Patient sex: F
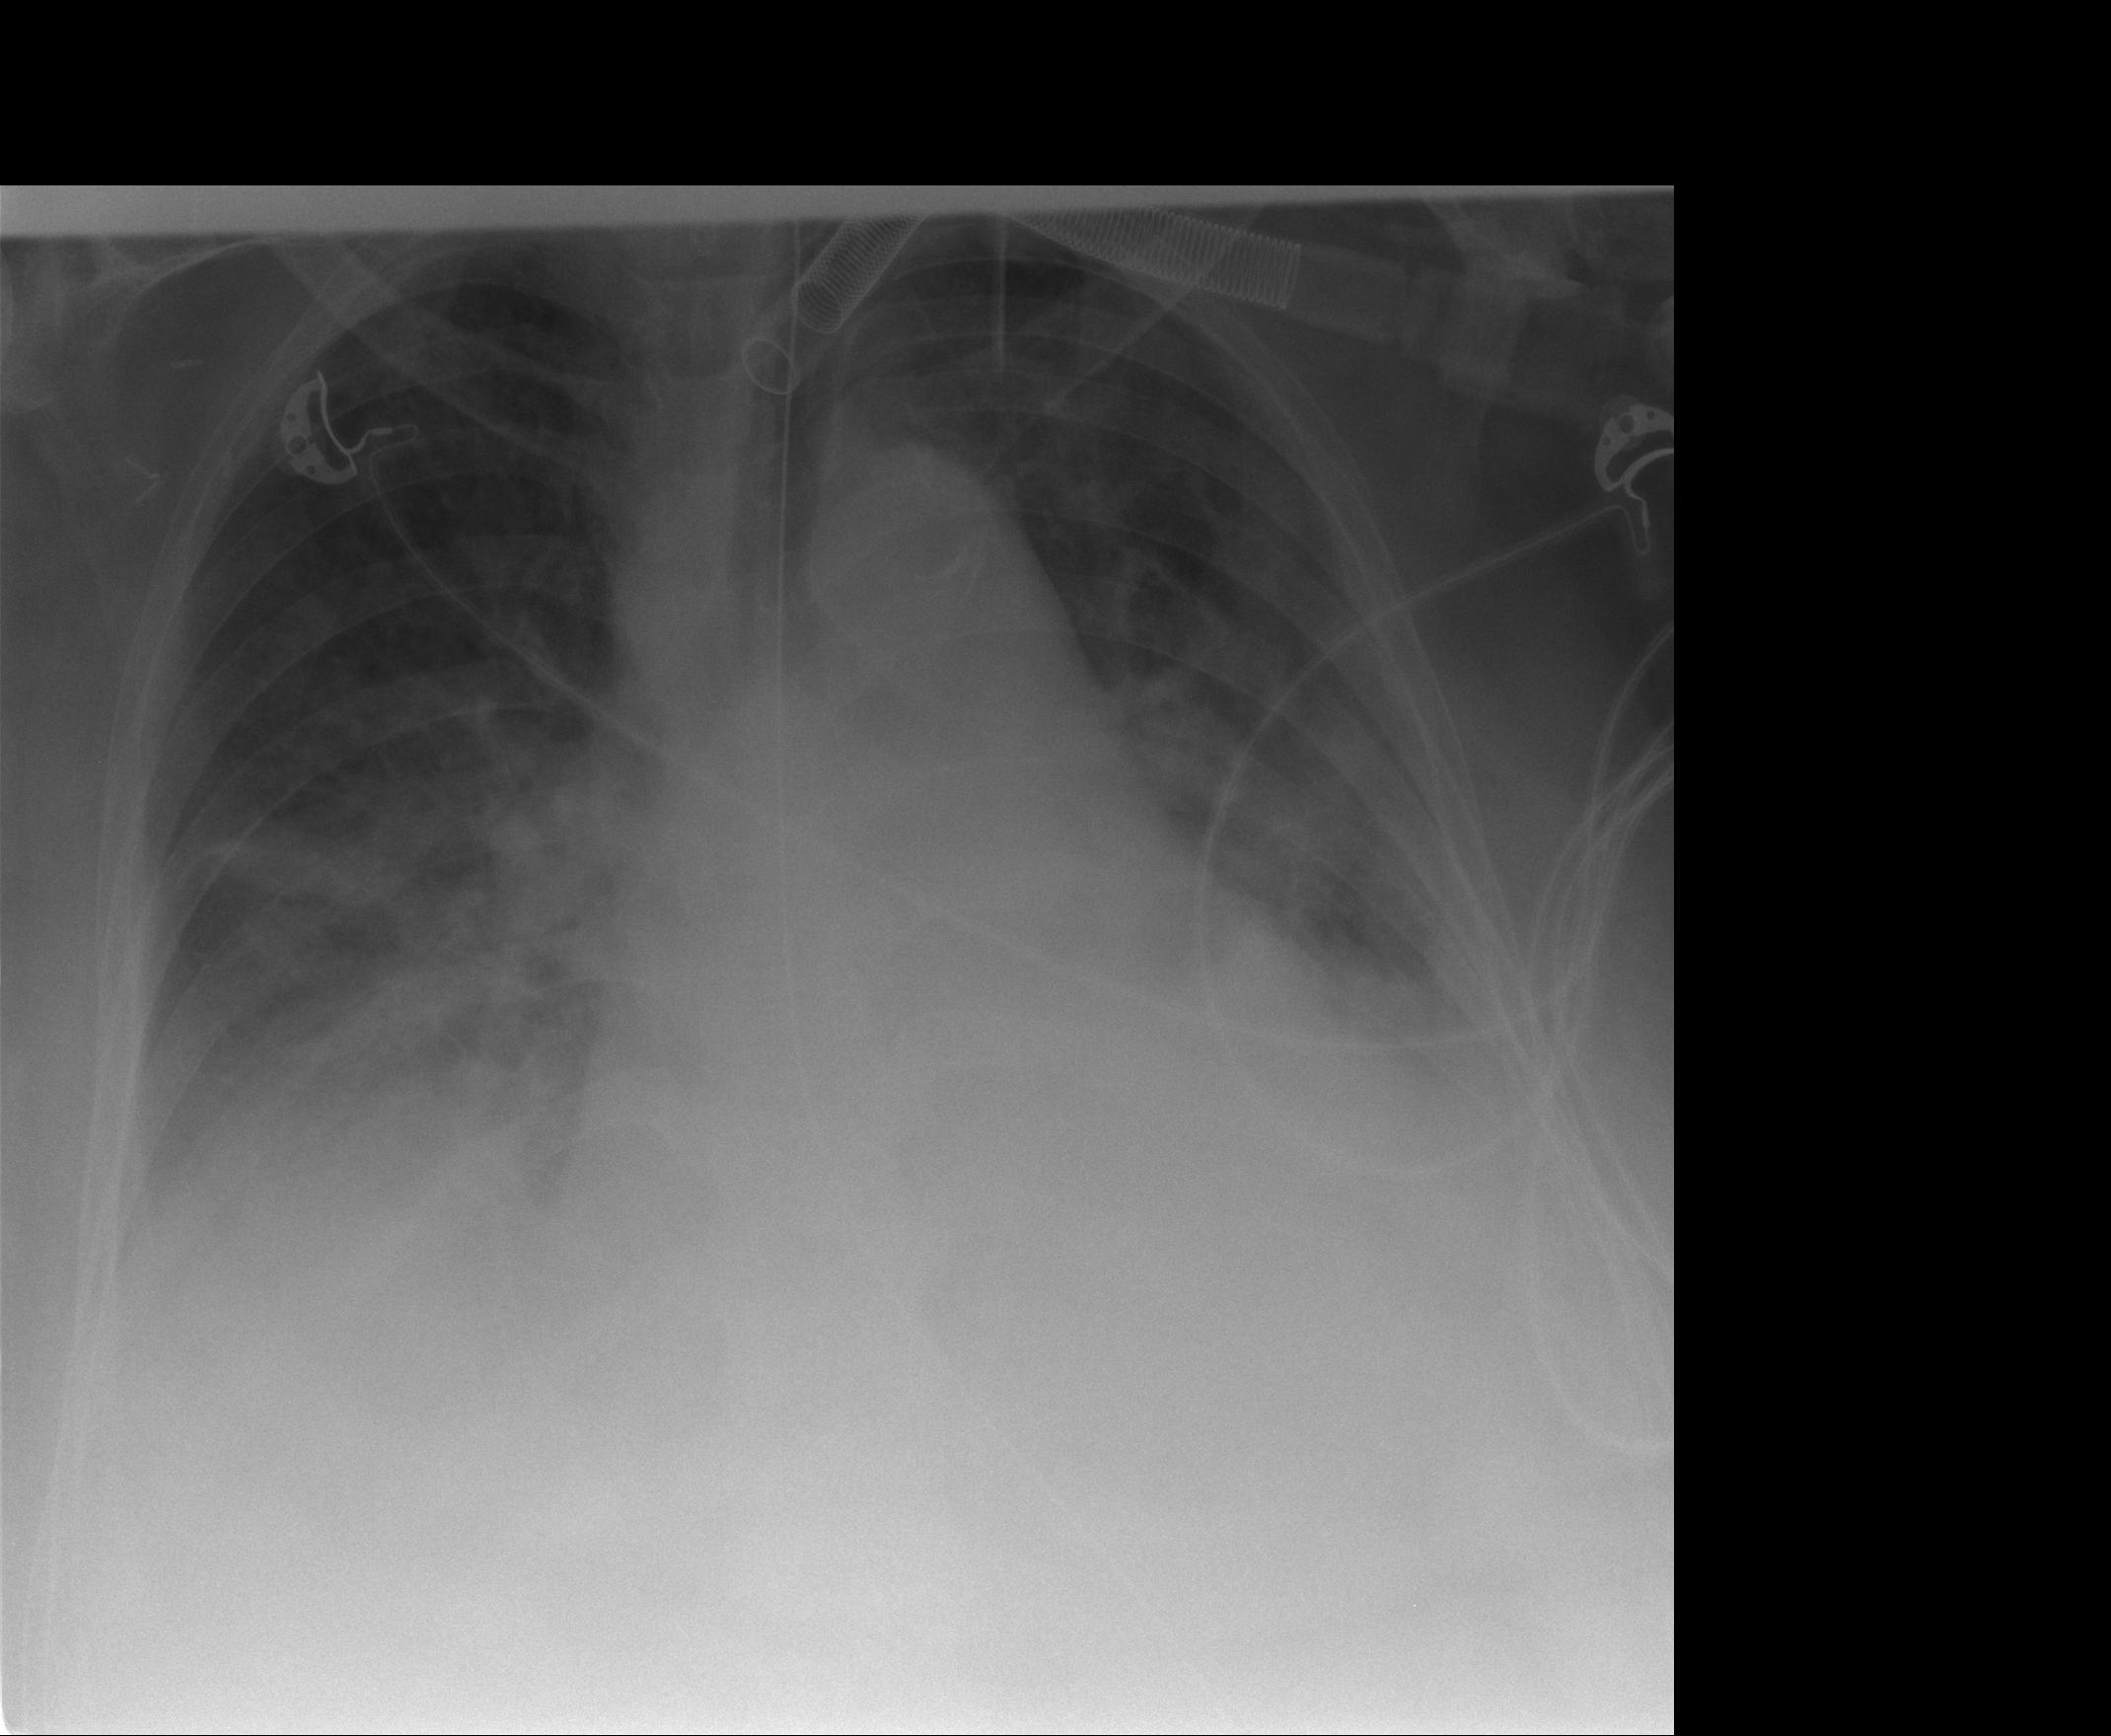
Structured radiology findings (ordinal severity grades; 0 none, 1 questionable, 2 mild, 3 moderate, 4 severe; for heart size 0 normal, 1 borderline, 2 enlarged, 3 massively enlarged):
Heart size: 2
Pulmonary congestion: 3
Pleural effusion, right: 3
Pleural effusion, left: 3
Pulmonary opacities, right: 3
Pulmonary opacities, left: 3
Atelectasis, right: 3
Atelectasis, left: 3